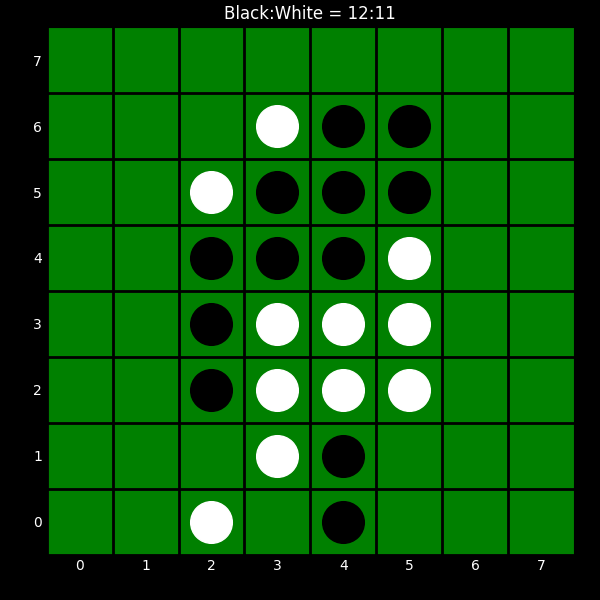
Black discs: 12
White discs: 11